Interaction volume radius: 5 \u00c5
Interaction volume height: 25 \u00c5
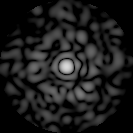
Disorder parameter: 0.8599